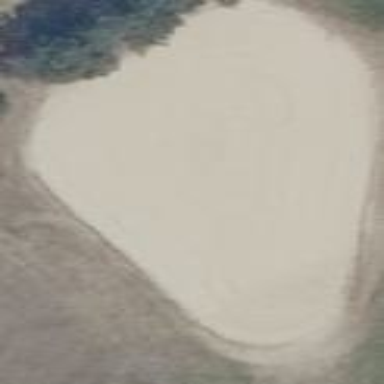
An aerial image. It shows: Golf bunker.